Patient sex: M
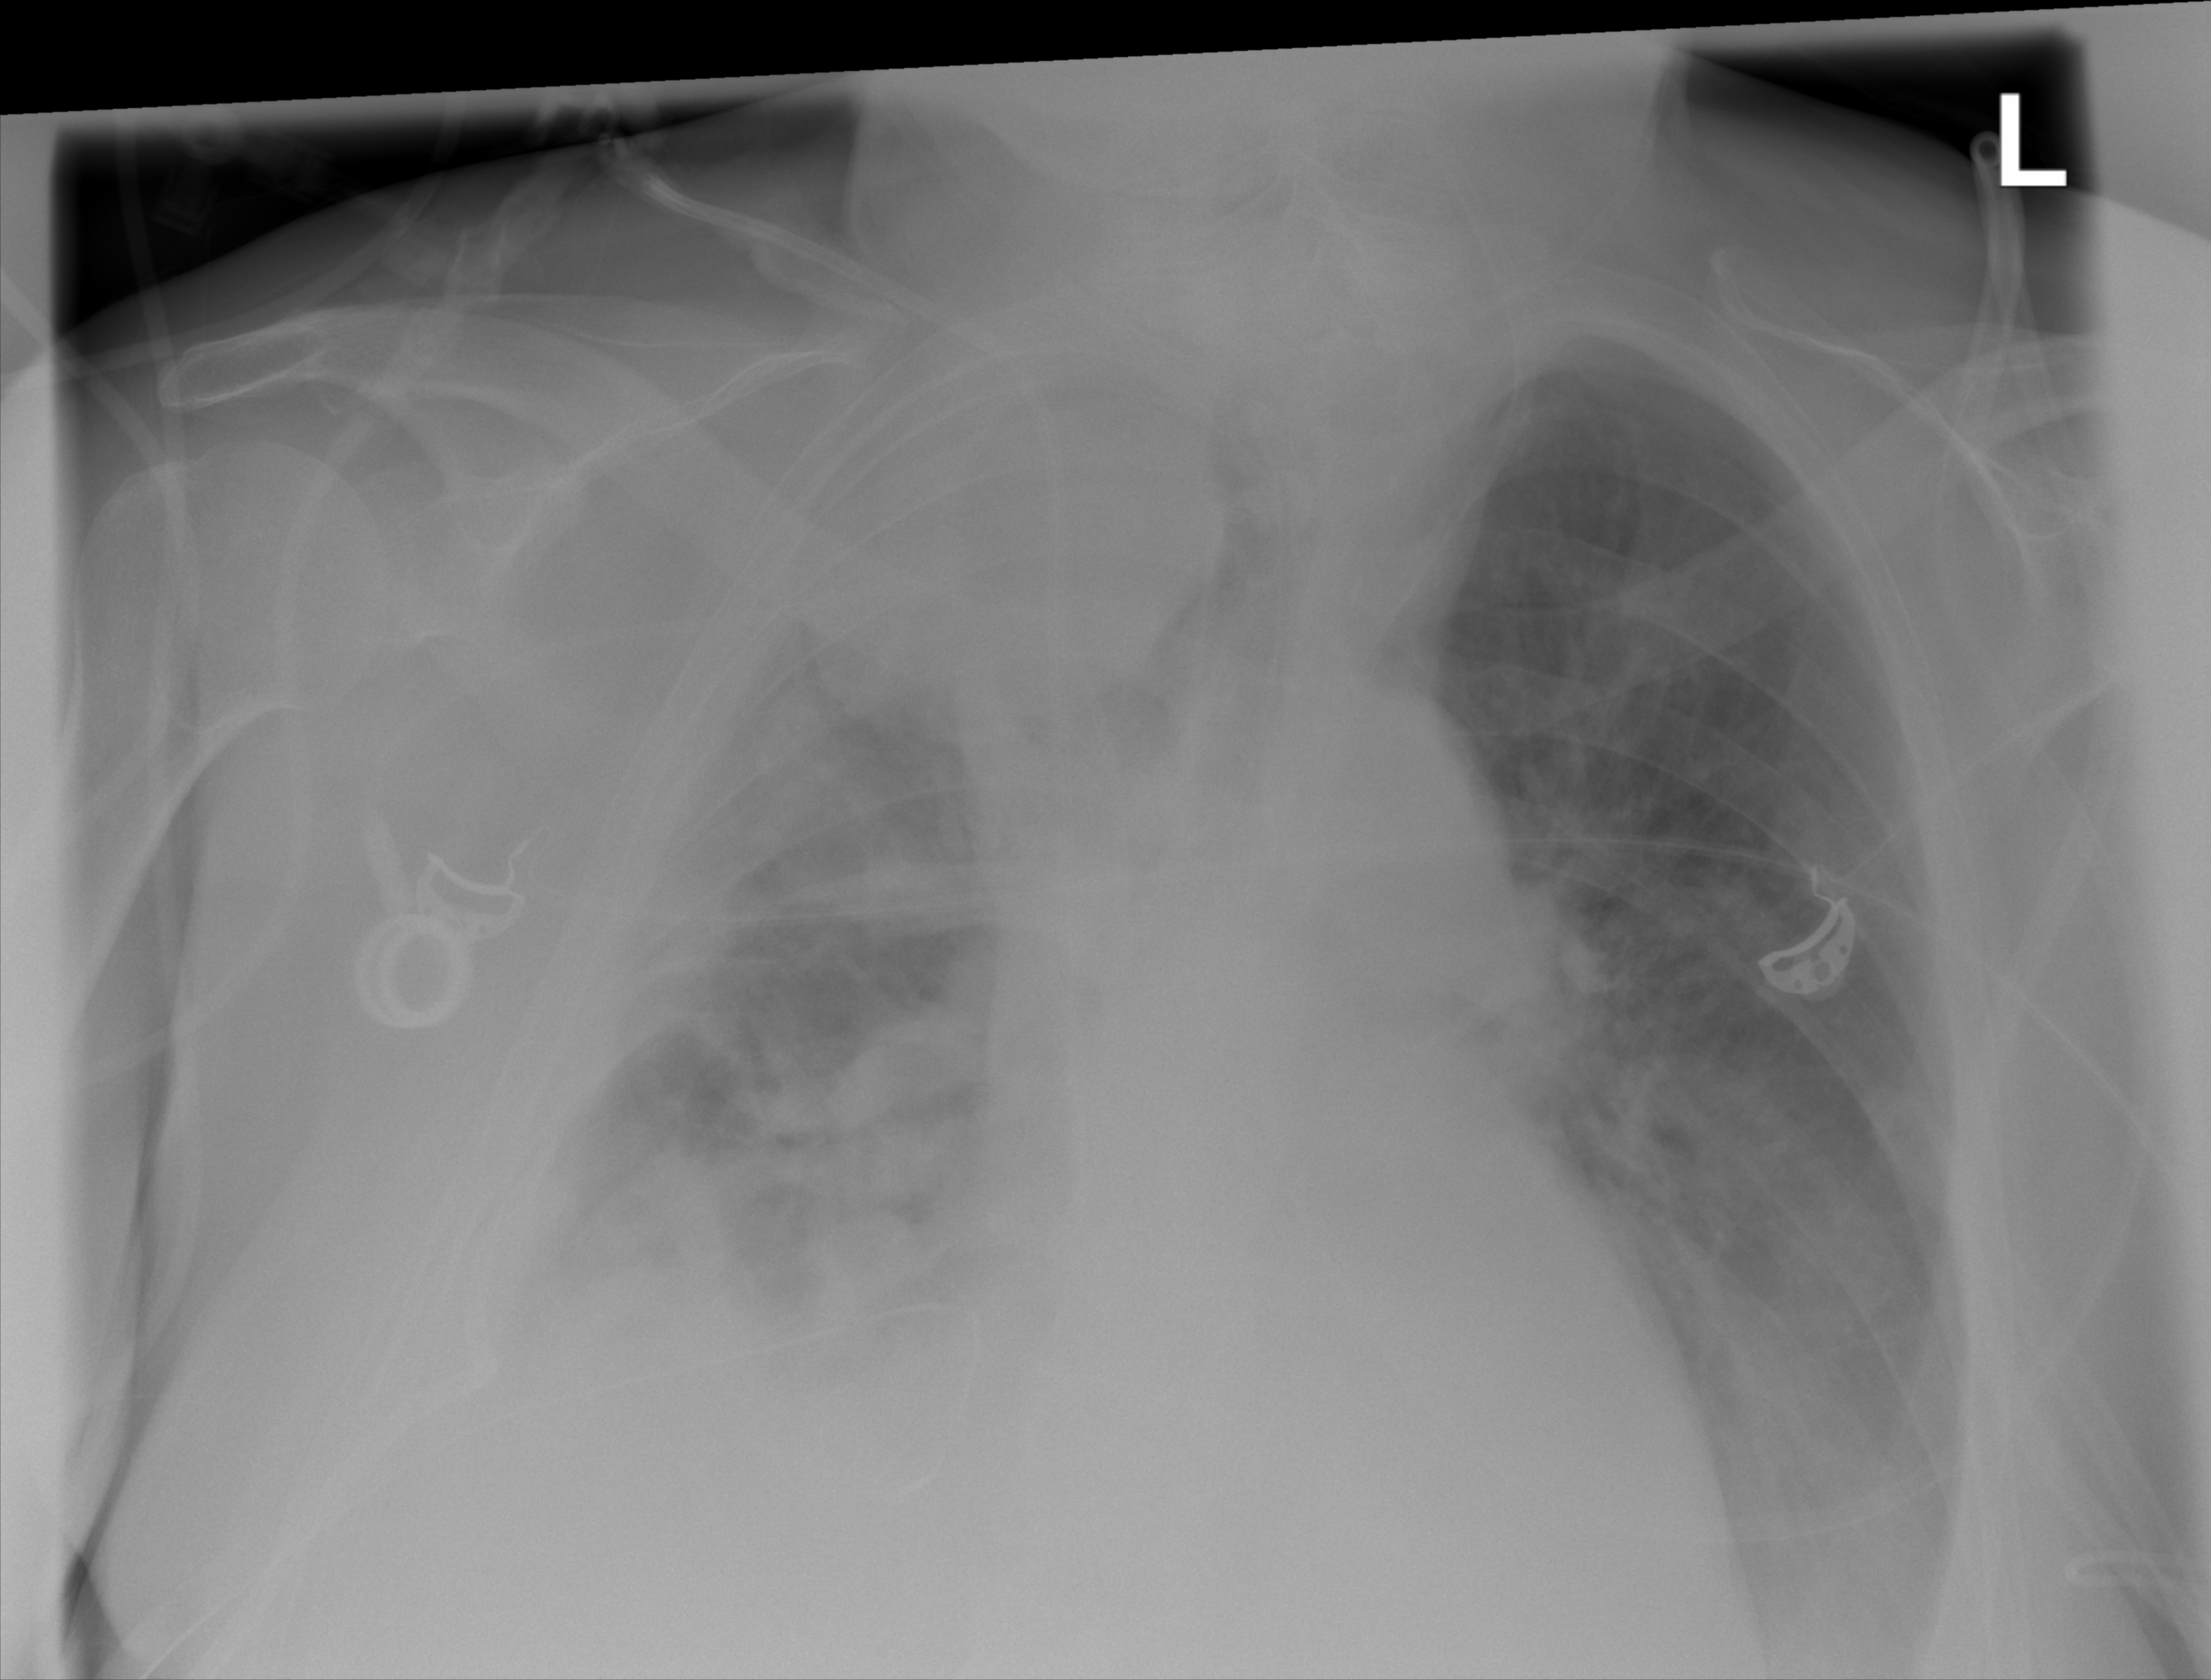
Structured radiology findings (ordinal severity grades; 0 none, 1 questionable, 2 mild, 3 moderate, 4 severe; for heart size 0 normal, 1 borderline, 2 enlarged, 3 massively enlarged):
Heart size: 2
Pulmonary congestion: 2
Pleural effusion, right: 3
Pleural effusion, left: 2
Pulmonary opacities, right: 3
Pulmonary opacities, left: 2
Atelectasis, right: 3
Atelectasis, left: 2